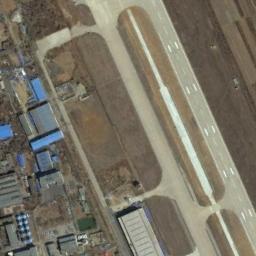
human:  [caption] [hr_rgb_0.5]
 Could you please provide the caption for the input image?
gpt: An airport with some parallel runways and a building in the vacant lot and some buildings beside .

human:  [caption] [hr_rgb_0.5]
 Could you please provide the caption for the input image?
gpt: There is an airport next to some blue buildings .

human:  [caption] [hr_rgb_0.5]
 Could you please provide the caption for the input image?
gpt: There are many buildings along the runway and apron of the airport .

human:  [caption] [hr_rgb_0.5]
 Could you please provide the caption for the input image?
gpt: This airport has only one runway, And its color is white .

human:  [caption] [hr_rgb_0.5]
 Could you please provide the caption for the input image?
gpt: There are several oval meadows at the airfield .